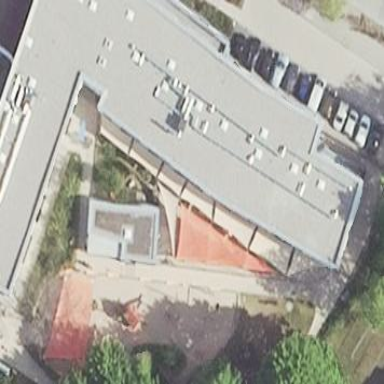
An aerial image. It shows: Kindergarten.